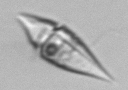
Label: Amphidinium